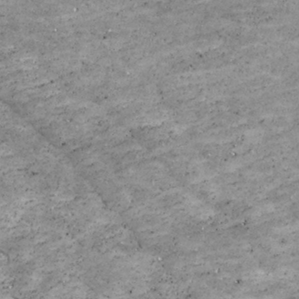
Label: non_frost